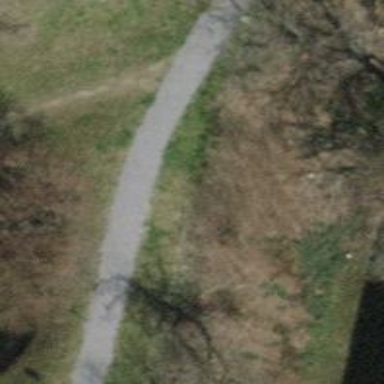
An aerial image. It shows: Footway with embankment.